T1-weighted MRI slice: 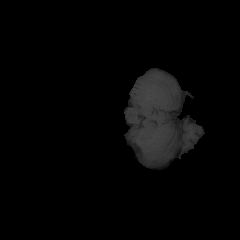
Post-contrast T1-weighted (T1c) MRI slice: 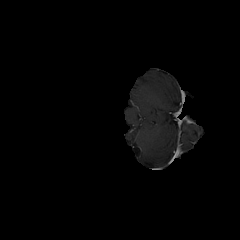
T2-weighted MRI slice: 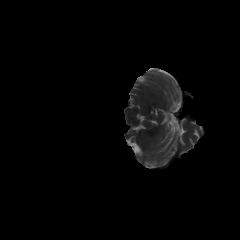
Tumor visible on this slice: no